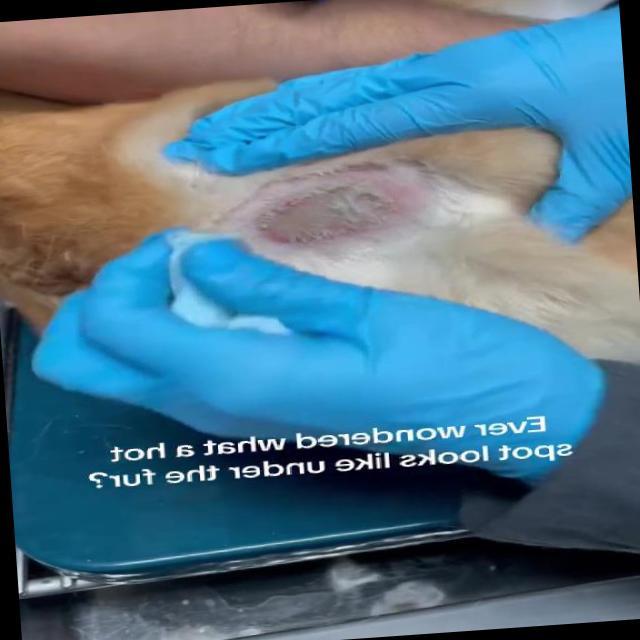
Canine dermatitis — inflammation of the skin presenting with erythema, pruritus, papules, and excoriation. May be allergic, contact, or atopic in origin.